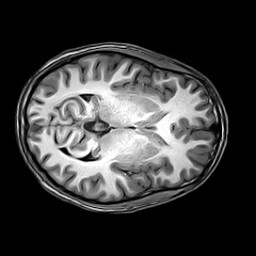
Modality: T1w
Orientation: axial
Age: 27
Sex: male